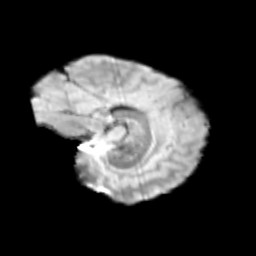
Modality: T2w
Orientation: sagittal
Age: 9
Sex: male
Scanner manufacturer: siemens
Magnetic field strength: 3 T
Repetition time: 3.8 s
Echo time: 0.07 s